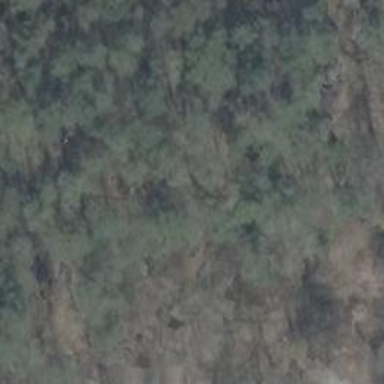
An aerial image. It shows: Cliff in nature.